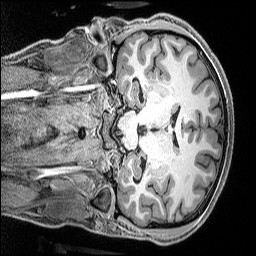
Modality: T1w
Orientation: coronal
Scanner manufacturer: siemens
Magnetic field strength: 3 T
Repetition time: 2.5 s
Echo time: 0.0029 s